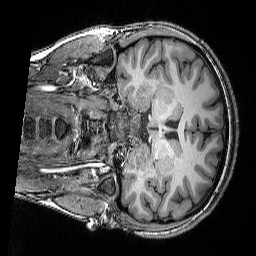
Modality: T1w
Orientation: coronal
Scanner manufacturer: siemens
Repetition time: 2.25 s
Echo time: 0.00418 s